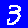
Digit: 3